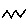
Label: zigzag